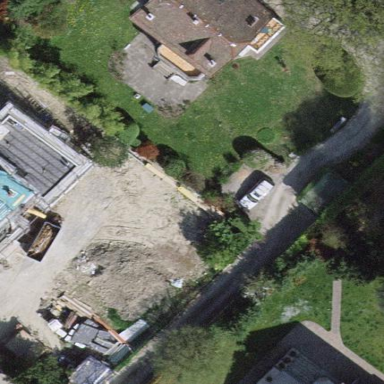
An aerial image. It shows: Garden surrounded by fence.